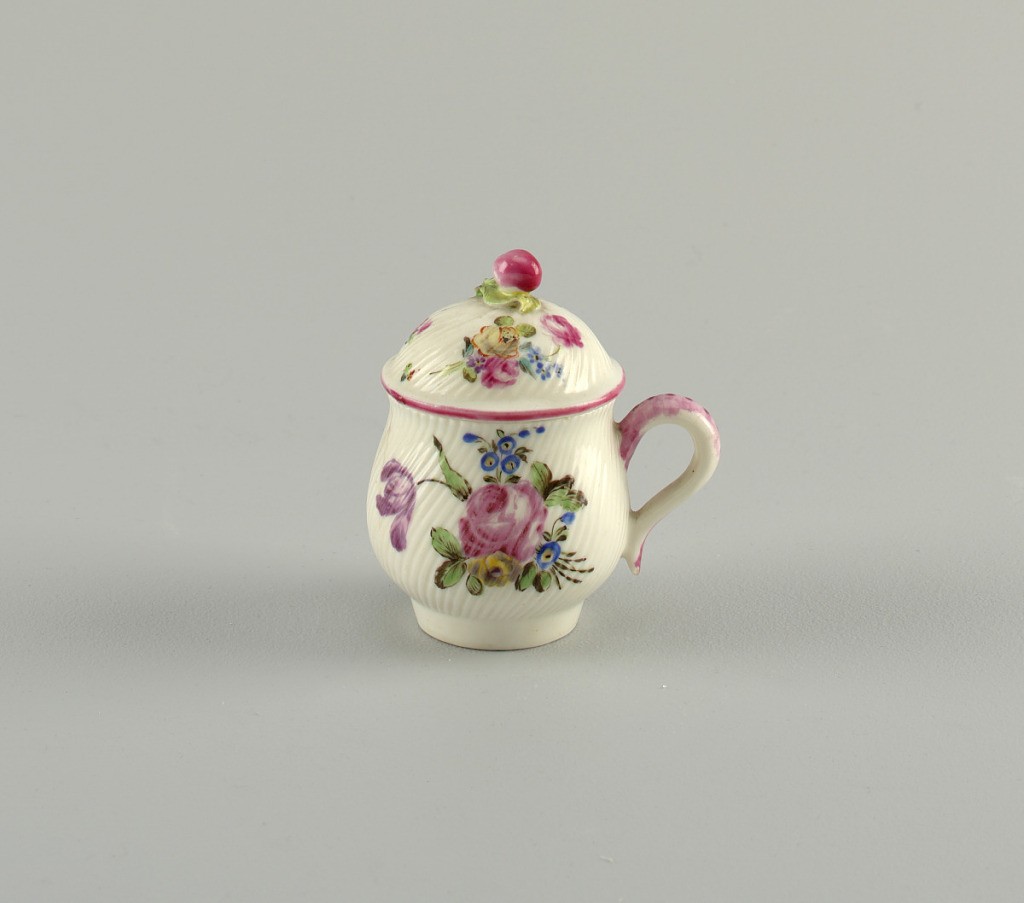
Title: Custard Cup (Pot à Crème)
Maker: Mennecy Porcelain Manufactory, French, active 1735 – 1773
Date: ca. 1770
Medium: soft paste porcelain, vitreous enamel
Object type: cup
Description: Full-bellied cup (a), with spiral ribbing and simple loop handle; domed cover (b), with twisted ray ribbing and knob in the form of an apple with leaves. Cup and lid decorated with polychrome floral sprays.